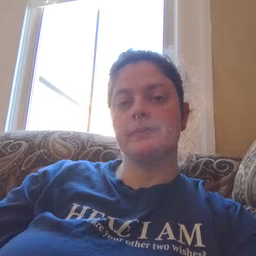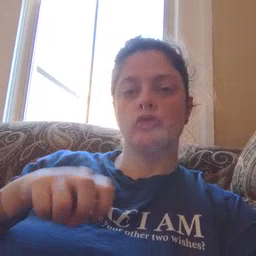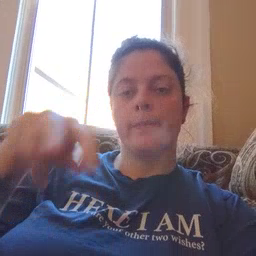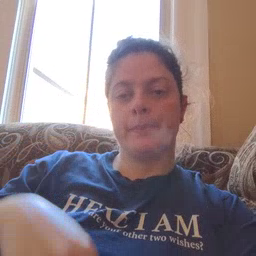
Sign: jump